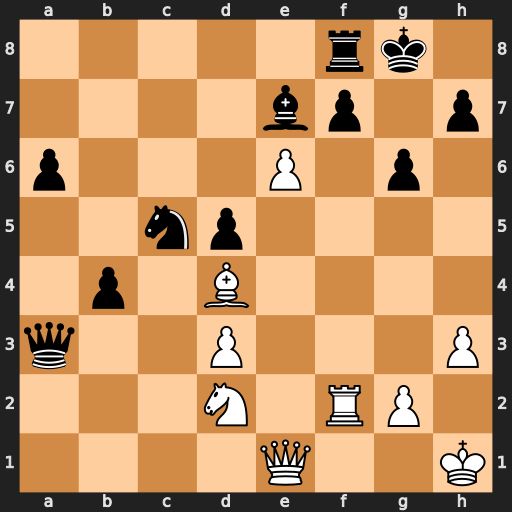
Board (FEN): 5rk1/4bp1p/p3P1p1/2np4/1p1B4/q2P3P/3N1RP1/4Q2K
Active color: w
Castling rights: -
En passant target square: -
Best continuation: exf7+ Rxf7 Qe5